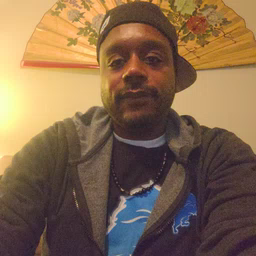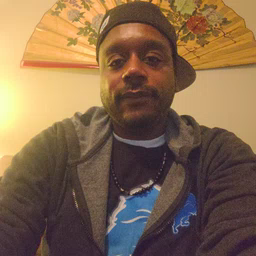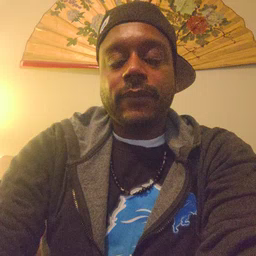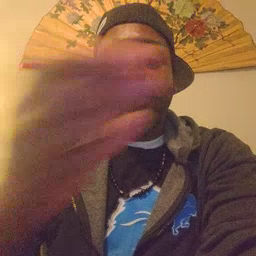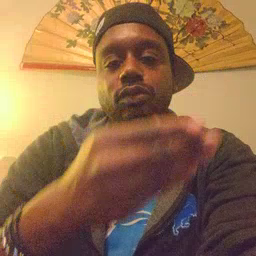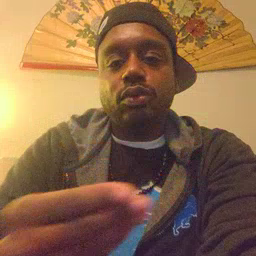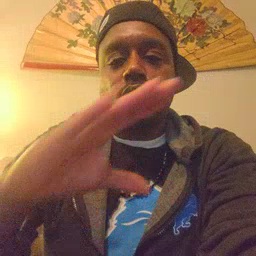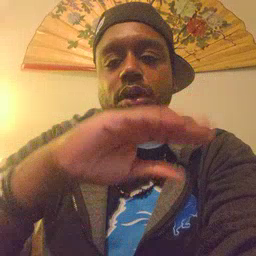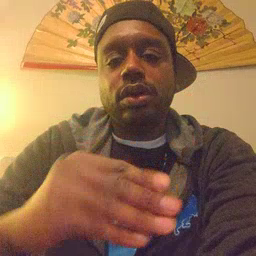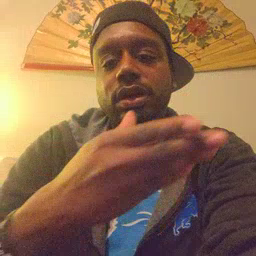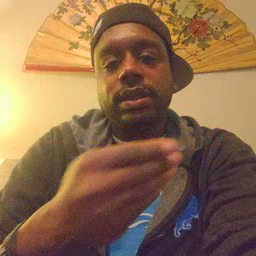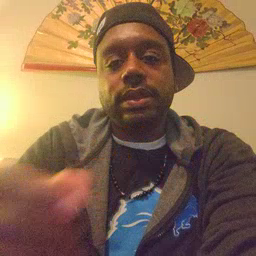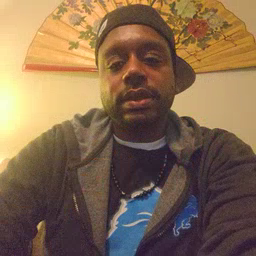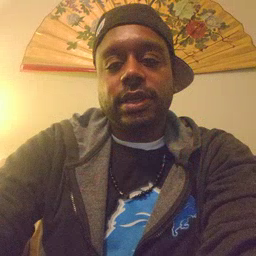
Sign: story